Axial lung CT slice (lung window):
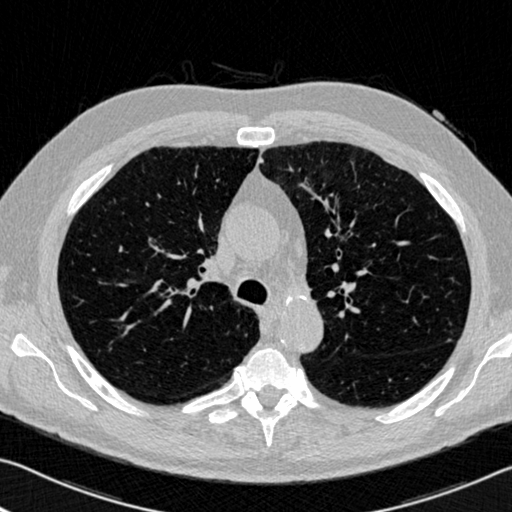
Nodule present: yes
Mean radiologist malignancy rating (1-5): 3